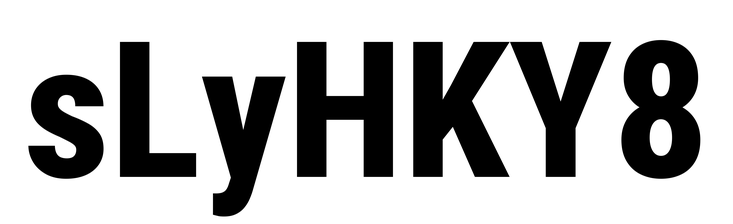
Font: Roboto_Condensed_ExtraBold